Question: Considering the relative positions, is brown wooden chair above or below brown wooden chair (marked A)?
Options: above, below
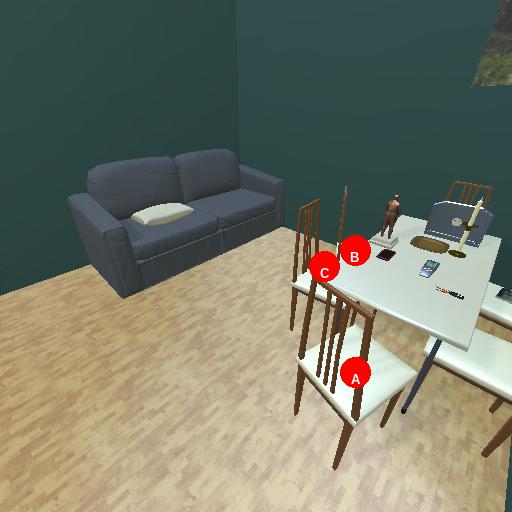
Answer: above